Question: I am trying to download pdf file in my Laravel 5.4 application using dompdf.
here is my controller code:
'''
public function htmltopdfview($master_id) {
$ordermaster=DB::table('allorder')->where([['user_id',Auth::user()->id],
['id',$master_id]])->first();
$orderdetails=DB::table('allorder_details')->where('master_id',$master_id)->get();
$pdf = PDF::loadView('OrderReport',compact('ordermaster','orderdetails'));
return $pdf->download('invoice.pdf');
return view('OrderReport',compact('ordermaster','orderdetails'));
}
'''
Here is my blade file code:
'''
@foreach($orderdetails as $details)
<tr>
<td class="col-md-9"><em>{{$details->product}}</em></td>
<td class="col-md-1" style="text-align: center">{{$details->product_price}} TK </td>
<td class="col-md-1" style="text-align: center">${{$details->product_price/80}} </td>
<td class="col-md-1 text-center">{{$details->barnd}}</td>
</tr>
@endforeach
<div>
<h1 style="text-align:center;">
Thank you for your order.
<a href="{{route('pdfdownload',$ordermaster->id)}}">Download PDF</a>
</h1>
</div>
'''
Here is my route:
'''
Route::get('htmltopdfview/{id}','CheckoutController@htmltopdfview')->name('pdfdownload');
'''
error screenshot :

Please help me on this. Thanks in advance
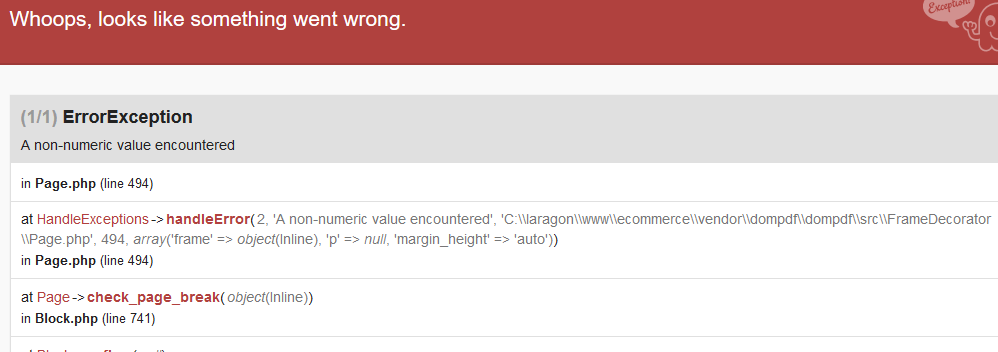
Answer: Just in case I recommend to make sure that your Dompdf is latest version. Block.php only has 287 lines in latest version and you error happens on line 741.
Otherwise your HTML is not valid and table rows have no table. Dompdf is very sensitive to any invalid HTML code.